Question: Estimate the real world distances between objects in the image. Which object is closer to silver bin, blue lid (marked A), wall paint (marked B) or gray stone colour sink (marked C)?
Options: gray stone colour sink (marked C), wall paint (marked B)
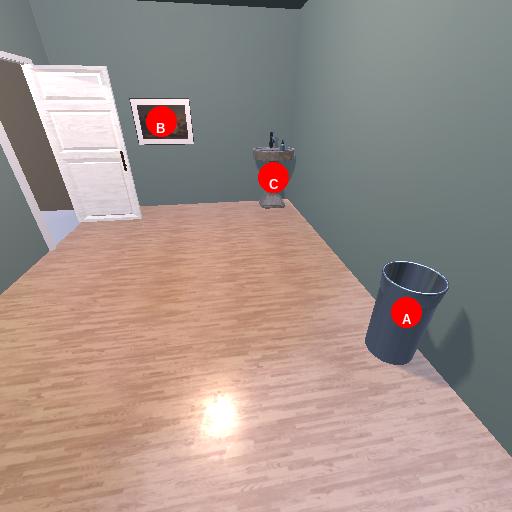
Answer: gray stone colour sink (marked C)